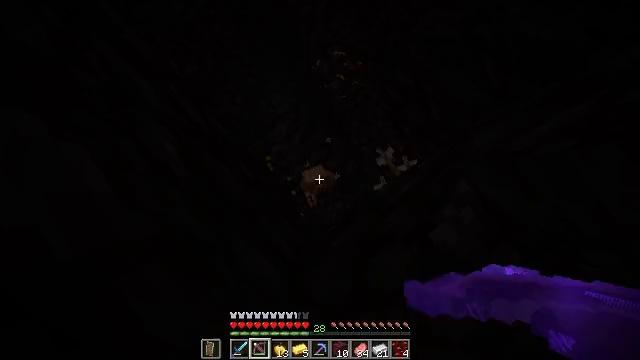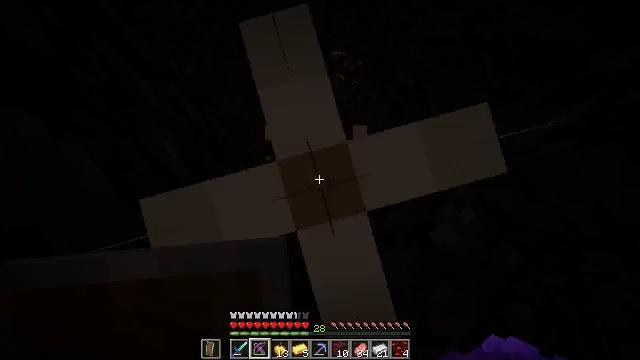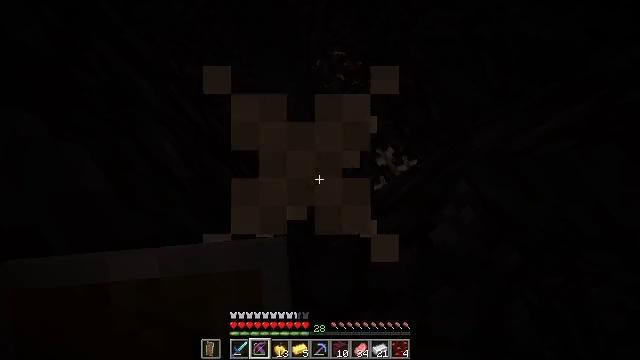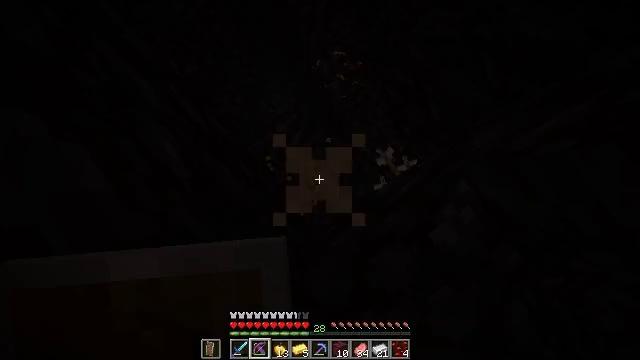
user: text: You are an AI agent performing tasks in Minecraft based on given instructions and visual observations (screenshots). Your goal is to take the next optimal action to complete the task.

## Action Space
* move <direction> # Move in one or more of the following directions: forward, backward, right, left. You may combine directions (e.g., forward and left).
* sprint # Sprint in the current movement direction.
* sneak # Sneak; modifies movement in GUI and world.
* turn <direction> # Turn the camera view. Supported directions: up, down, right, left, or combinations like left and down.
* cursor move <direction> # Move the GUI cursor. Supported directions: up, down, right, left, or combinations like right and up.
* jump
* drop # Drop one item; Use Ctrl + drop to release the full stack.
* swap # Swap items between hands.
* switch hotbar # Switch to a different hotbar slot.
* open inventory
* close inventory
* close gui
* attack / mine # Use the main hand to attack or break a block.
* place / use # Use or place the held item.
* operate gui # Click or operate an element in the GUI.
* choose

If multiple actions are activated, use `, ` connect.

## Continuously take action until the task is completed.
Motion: motion action
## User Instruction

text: Kill a piglin.
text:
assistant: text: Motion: sneak
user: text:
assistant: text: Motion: sneak
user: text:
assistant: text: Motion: sneak
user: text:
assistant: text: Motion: sneak